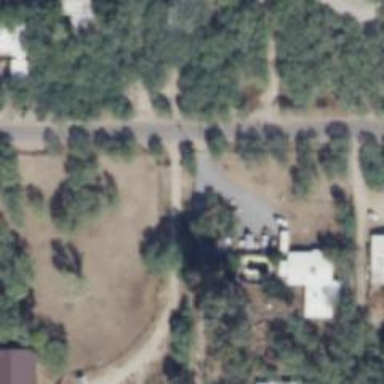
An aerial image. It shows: Driveway.